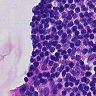
Metastatic tissue present: no